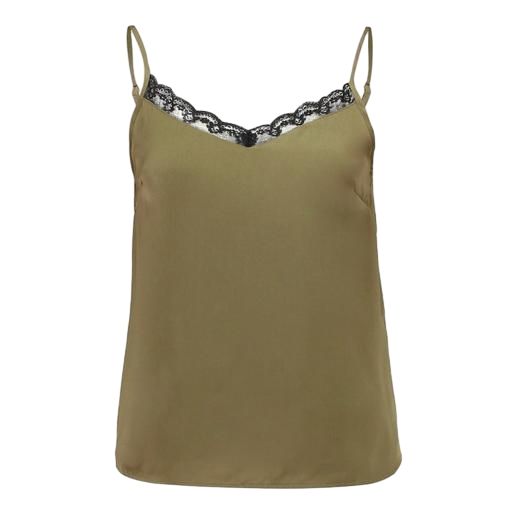
multicolor vila brown lace detail cami, beige joan cami, camisole top, white background